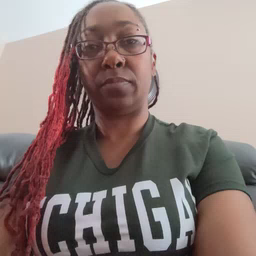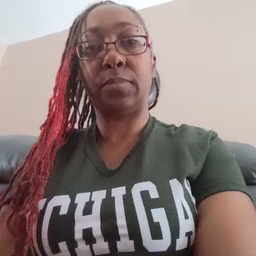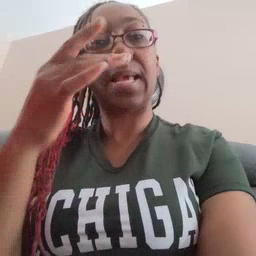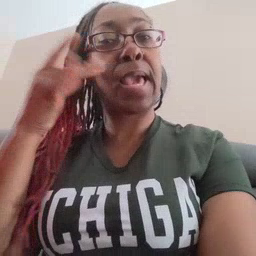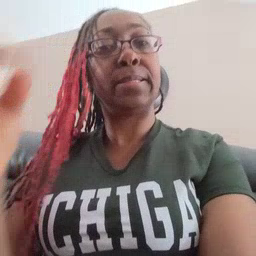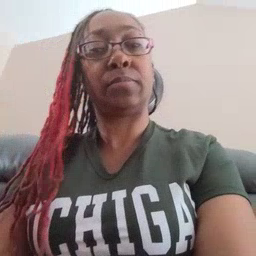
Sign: cat